Question: I got the code from <URL>. I just changed the paths and kept only one menubar, its not working for me. Here is what I can see:

Here is my code:
In the HTML Head:
'''
<link rel="stylesheet" href="Rules/navbar/jquery.ui.all.css" />
<script src="jquery-1.7.1.js"></script>
<script src="Rules/navbar/jquery.ui.core.js"></script>
<script src="Rules/navbar/jquery.ui.widget.js"></script>
<script src="Rules/navbar/jquery.ui.position.js"></script>
<script src="Rules/navbar/jquery.ui.button.js"></script>
<script src="Rules/navbar/jquery.ui.menu.js"></script>
<script src="Rules/navbar/jquery.ui.menubar.js"></script>
<script>
$(function() {
function select(event, ui) {
$("<div/>").text("Selected: " + ui.item.text()).appendTo("#log");
if (ui.item.text() == 'Quit') {
$(this).menubar('destroy');
}
}
$("#bar1").menubar({
position: {
within: $("#demo-frame").add(window).first()
},
select: select
});
$(".menubar-icons").menubar({
autoExpand: true,
menuIcon: true,
buttons: true,
position: {
within: $("#demo-frame").add(window).first()
},
select: select
});
$("#bar3").menubar({
position: {
within: $("#demo-frame").add(window).first()
},
select: select,
items: ".menubarItem",
menuElement: ".menuElement"
});
});
</script>
<style>
#bar1, #bar2 { margin: 0 0 4em; }
</style>
'''
In the HTML body:
'''
<div class="demo">
<ul id="bar2" class="menubar-icons">
<li>
<a href="#File">File</a>
<ul>
<li><a href="#Open...">Open...</a></li>
<li class="ui-state-disabled">Open recent...</li>
<li><a href="#Save">Save</a></li>
<li><a href="#Save as...">Save as...</a></li>
<li><a href="#Close">Close</a></li>
<li><a href="#Quit">Quit</a></li>
</ul>
</li>
<li>
<a href="#Edit">Edit</a>
<ul>
<li><a href="#Copy">Copy</a></li>
<li><a href="#Cut">Cut</a></li>
<li class="ui-state-disabled">Paste</li>
</ul>
</li>
<li>
<a href="#View">View</a>
<ul>
<li><a href="#Fullscreen">Fullscreen</a></li>
<li><a href="#Fit into view">Fit into view</a></li>
<li>
<a href="#Encoding">Encoding</a>
<ul>
<li><a href="#Auto-detect">Auto-detect</a></li>
<li><a href="#UTF-8">UTF-8</a></li>
<li>
<a href="#UTF-16">UTF-16</a>
<ul>
<li><a href="#Option 1">Option 1</a></li>
<li><a href="#Option 2">Option 2</a></li>
<li><a href="#Option 3">Option 3</a></li>
<li><a href="#Option 4">Option 4</a></li>
</ul>
</li>
</ul>
</li>
<li><a href="#Customize...">Customize...</a></li>
</ul>
</li>
</ul>
</div>
'''
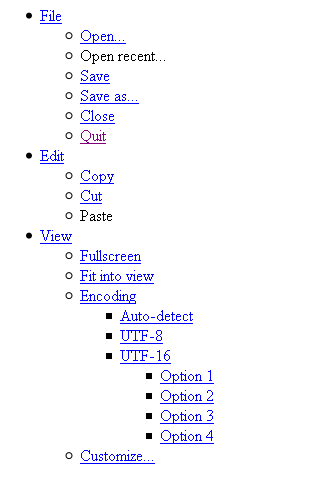
Answer: : <URL>
Used your supplied javascript and HTML. So I would guess it's some of the files that aren't being loaded correctly.
Make sure it loads:
'''
<script src="Rules/navbar/jquery.ui.menu.js"></script>
<script src="Rules/navbar/jquery.ui.menubar.js"></script>
'''
And that the CSS file can import:
'''
jquery.ui.menu.css
jquery.ui.menubar.css
'''
Maybe try linking direct:
'''
<link rel="stylesheet" href=http://code.jquery.com/ui/1.8.19/themes/base/jquery-ui.css">
<link rel="stylesheet" href="http://view.jqueryui.com/menubar/themes/base/jquery.ui.menu.css">
<link rel="stylesheet" href="http://view.jqueryui.com/menubar/themes/base/jquery.ui.menubar.css">
'''
If this is not the problem try checking for console errors.
If you have firefox with firebug, Chrome or IE9 (or above):
There it will say if it encountered any JavaScript errors on load.
---
Checked your link. You are missing the jquery ui, menu, and menubar scripts. Try adding the following:
'''
<script src="https://ajax.googleapis.com/ajax/libs/jqueryui/1.8.18/jquery-ui.min.js" type="text/javascript"></script>
<script src="http://view.jqueryui.com/menubar/ui/jquery.ui.menu.js" type="text/javascript"></script>
<script src="http://view.jqueryui.com/menubar/ui/jquery.ui.menubar.js" type="text/javascript"></script>
'''
And you are missing a quote on the jquery ui CSS file it should be
'''
<link rel="stylesheet" href="http://code.jquery.com/ui/1.8.19/themes/base/jquery-ui.css">
'''